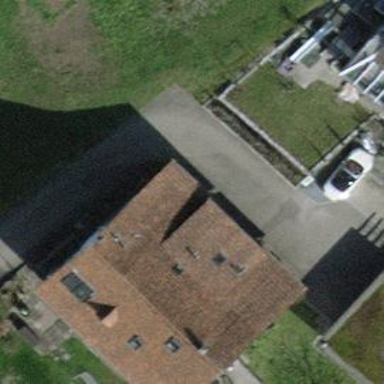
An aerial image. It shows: Terrace building.